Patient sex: F
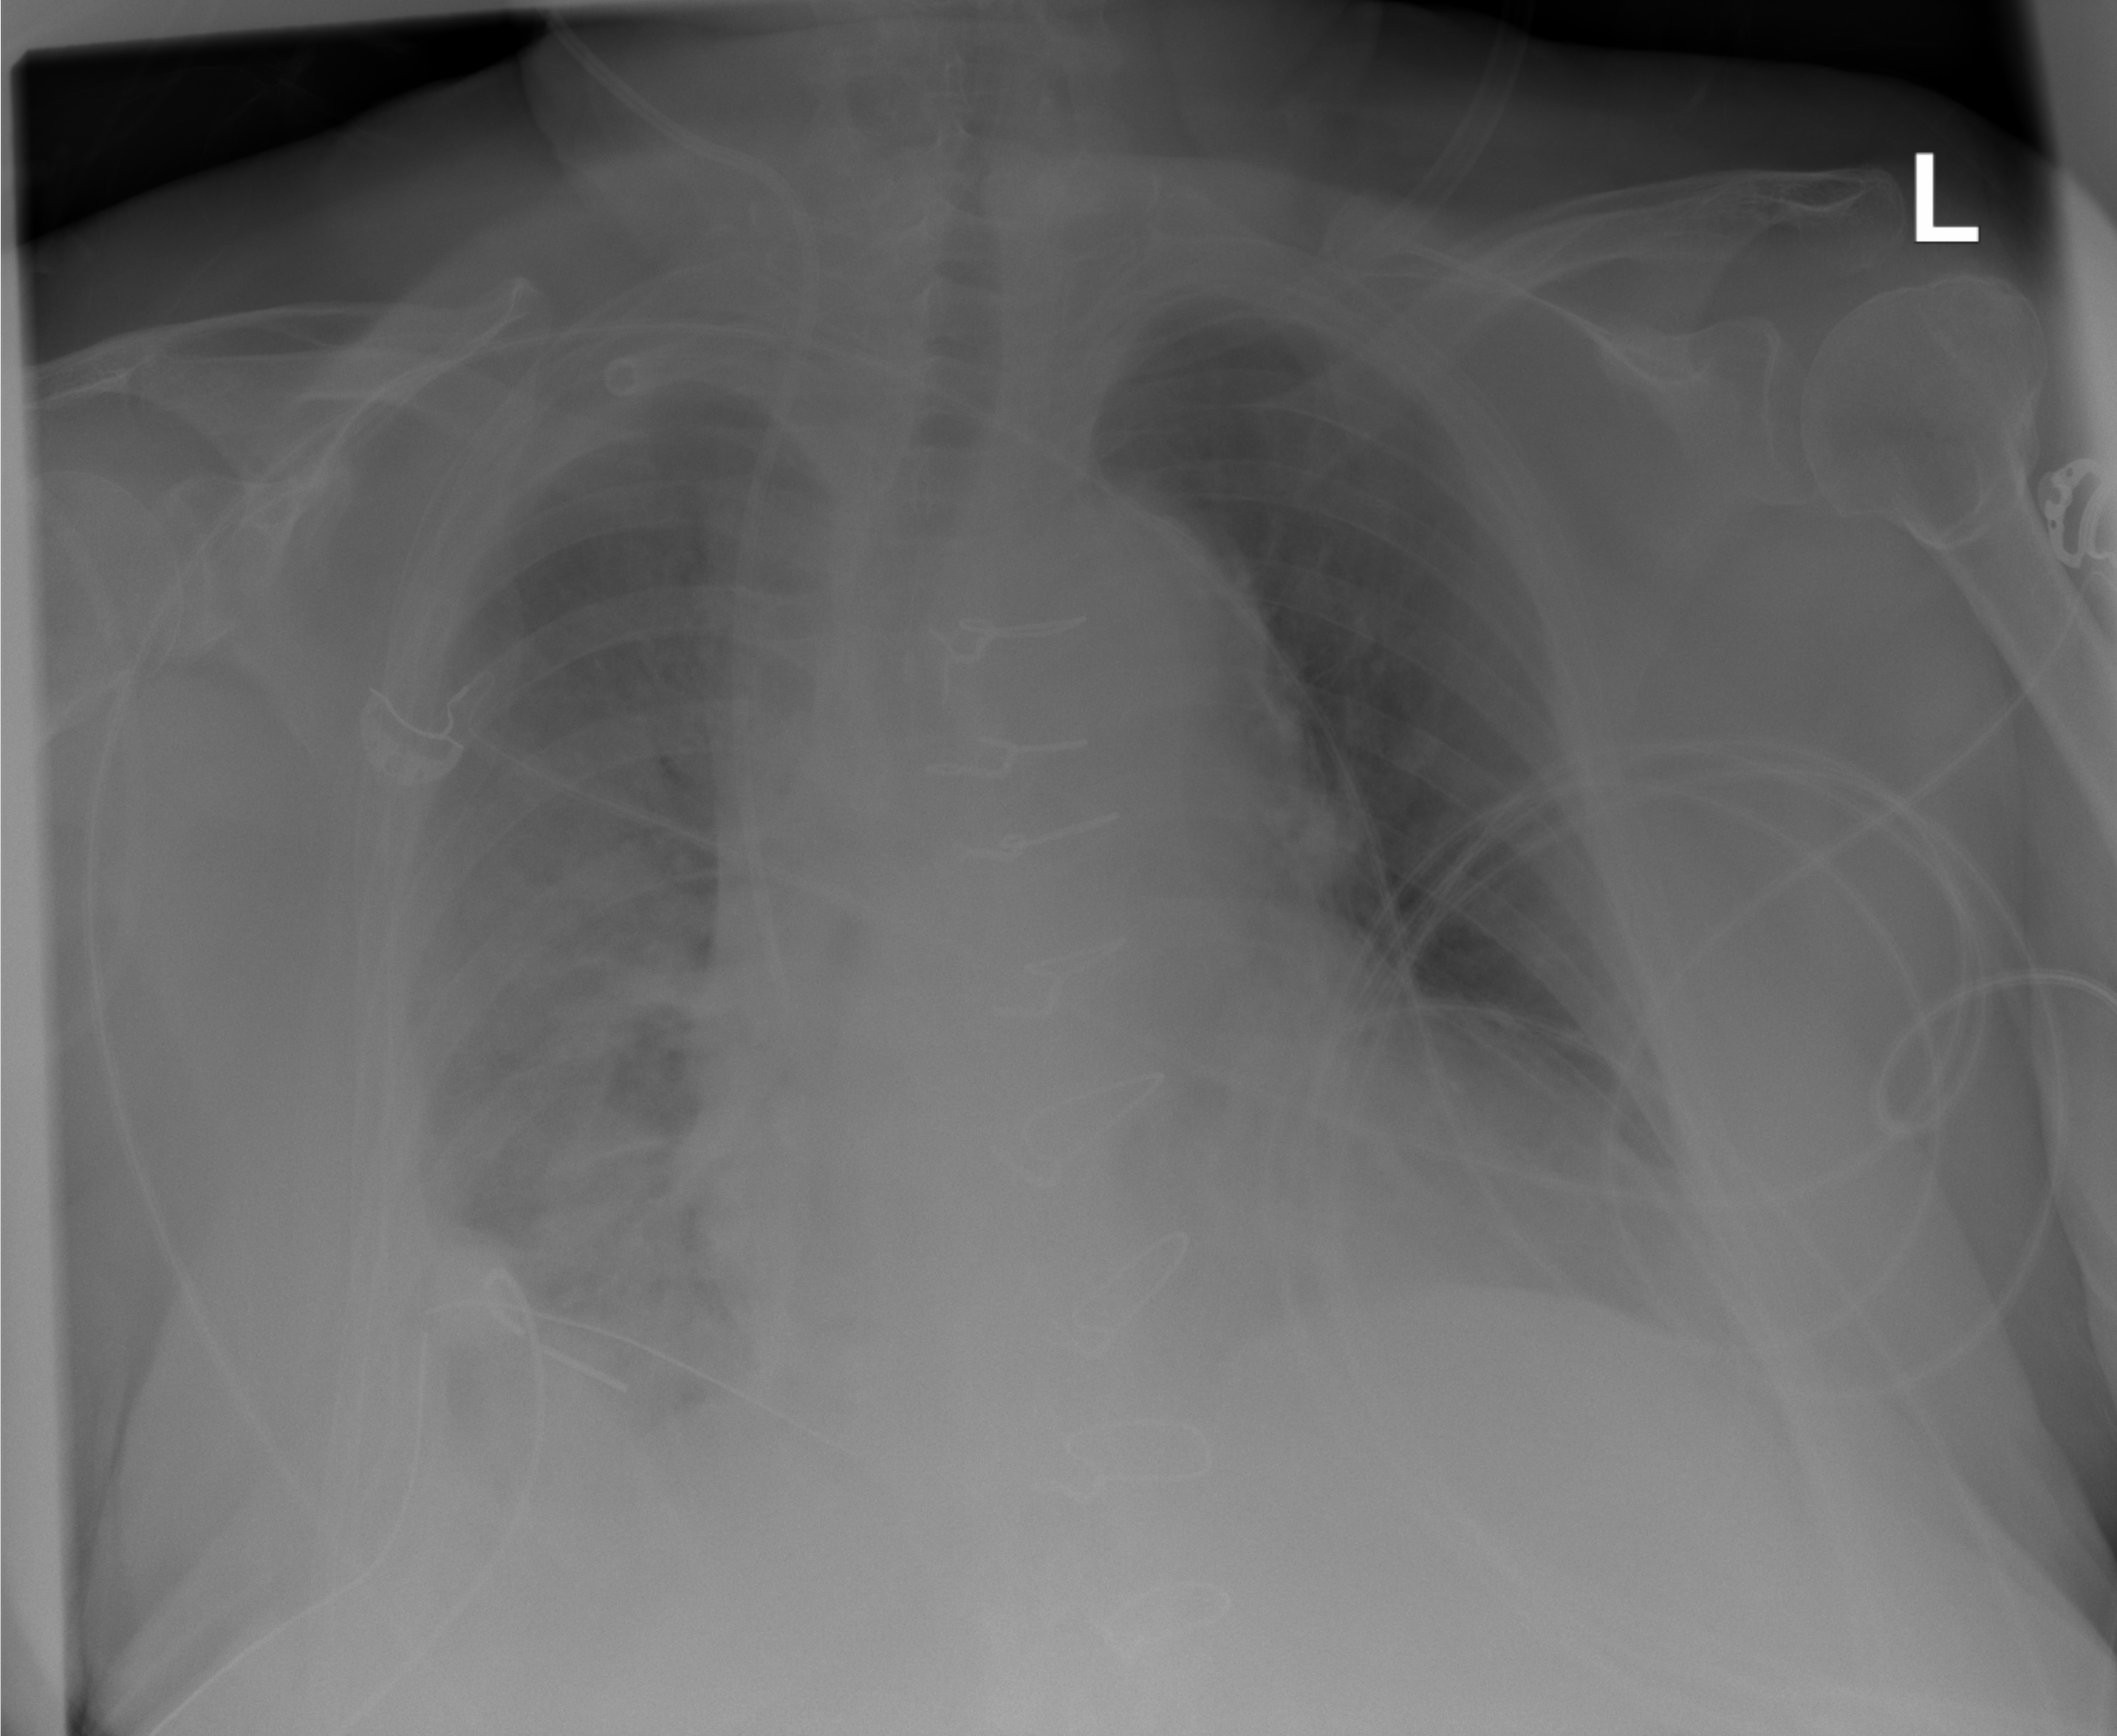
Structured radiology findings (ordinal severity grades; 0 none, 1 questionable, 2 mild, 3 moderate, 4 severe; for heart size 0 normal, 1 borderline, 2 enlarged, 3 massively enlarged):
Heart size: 2
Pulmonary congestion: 0
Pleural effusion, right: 2
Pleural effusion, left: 0
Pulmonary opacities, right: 3
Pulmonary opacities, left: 0
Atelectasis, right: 2
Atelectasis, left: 0